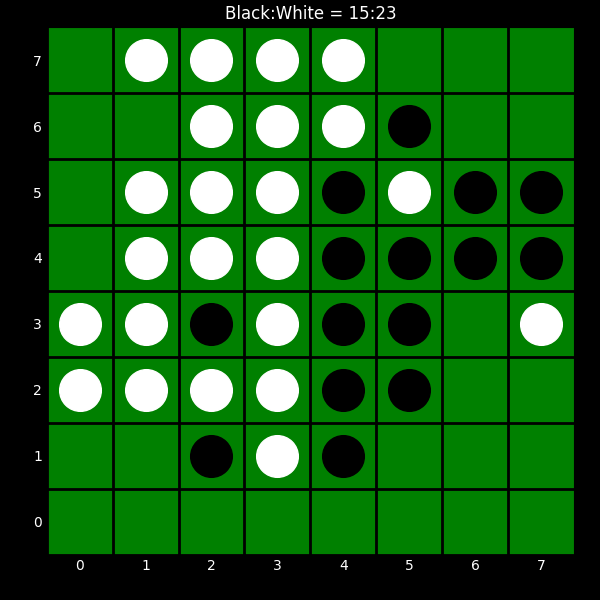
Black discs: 15
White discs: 23